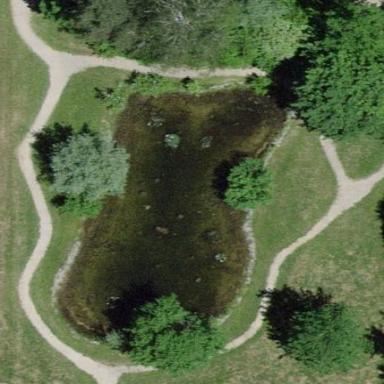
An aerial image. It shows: Peaceful pond surrounded by nature.